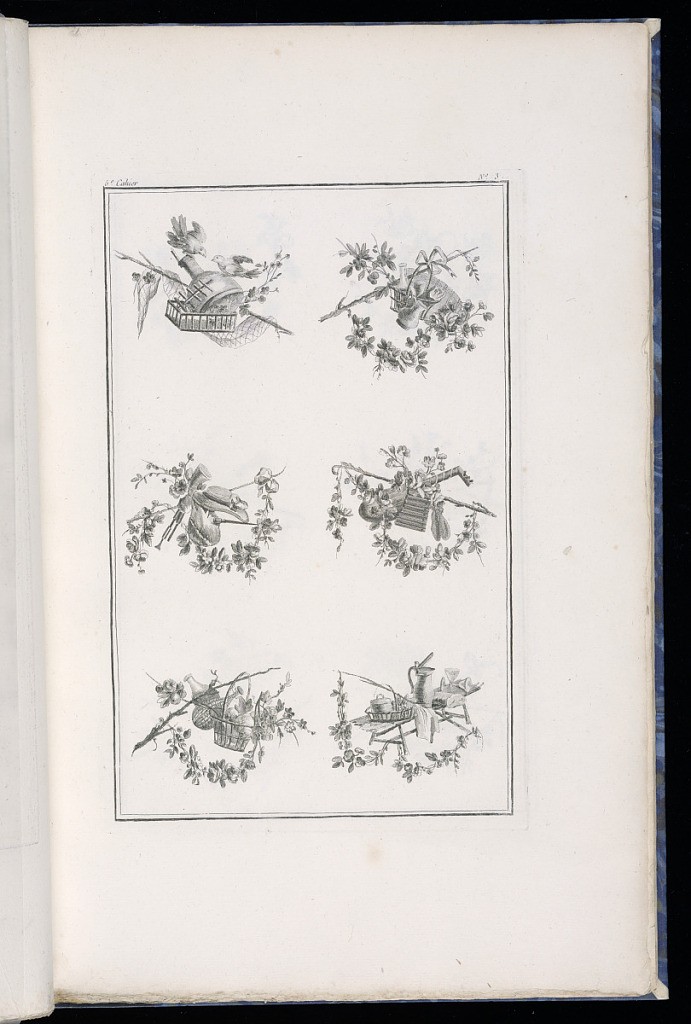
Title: Trophy Designs
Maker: Pierre Ranson, French, 1736–1786
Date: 1777–79
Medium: Etching on paper
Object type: Print
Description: Six designs for trophies incorporating leaves, flowers, fruit, baskets, bird, jugs, bottles, hat, bagpipe or musette, lute, sticks, and glasses. The plate is numbered.